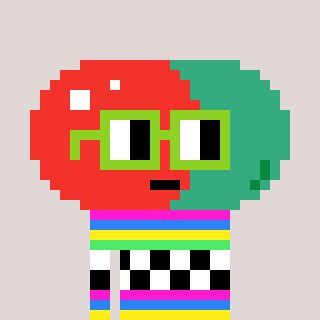
a pixel art character with square light green glasses, a pill-shaped head and a darkbrown-colored body on a warm background